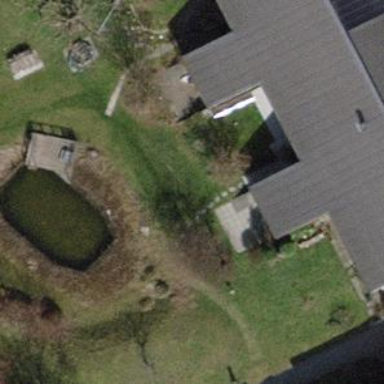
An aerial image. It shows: Terrace building.